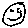
Label: smiley face